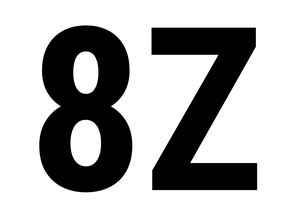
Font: Roboto_Condensed_Bold